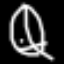
Label: leaf